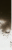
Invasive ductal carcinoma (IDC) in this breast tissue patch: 0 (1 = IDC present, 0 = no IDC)